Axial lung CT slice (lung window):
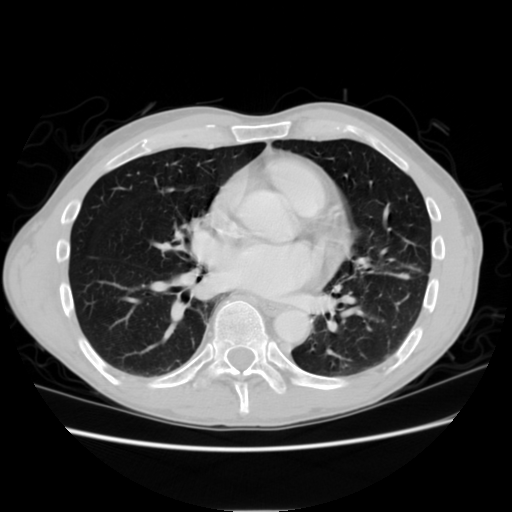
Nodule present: no